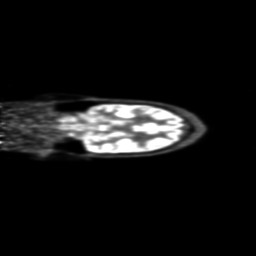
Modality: PET
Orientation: coronal
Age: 32
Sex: male
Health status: ill